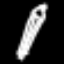
Label: pencil